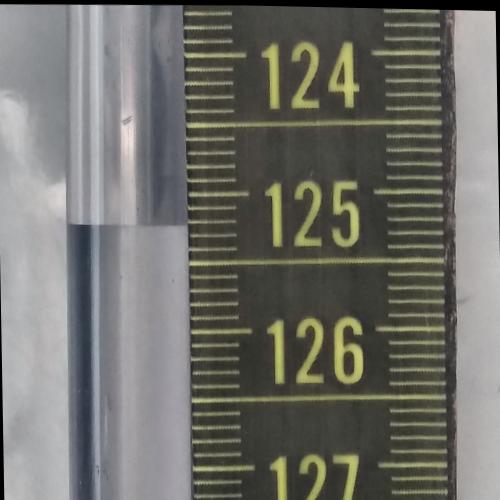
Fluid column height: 125.2 cm